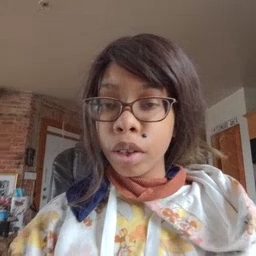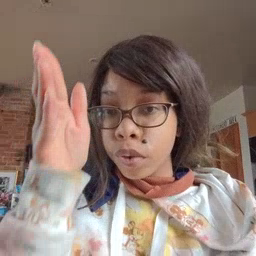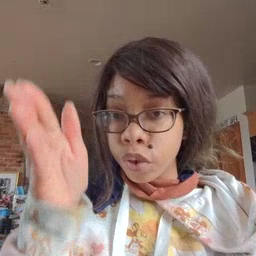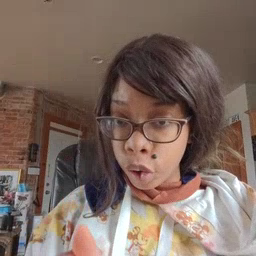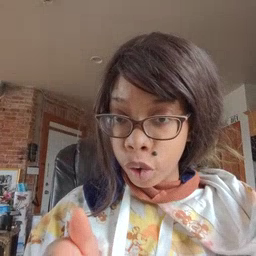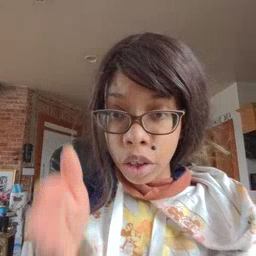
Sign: person